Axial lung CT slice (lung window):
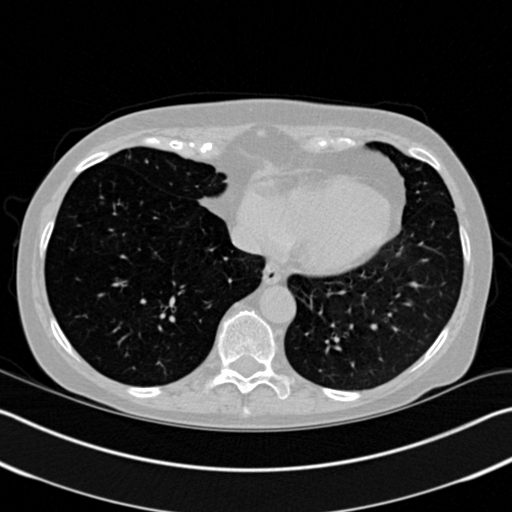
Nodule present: no